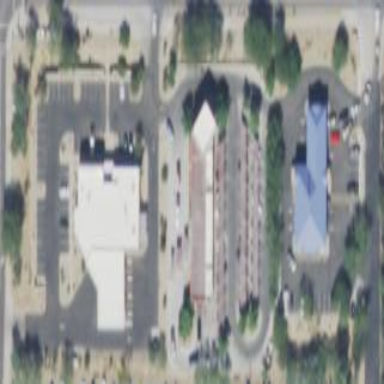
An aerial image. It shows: Retail area.